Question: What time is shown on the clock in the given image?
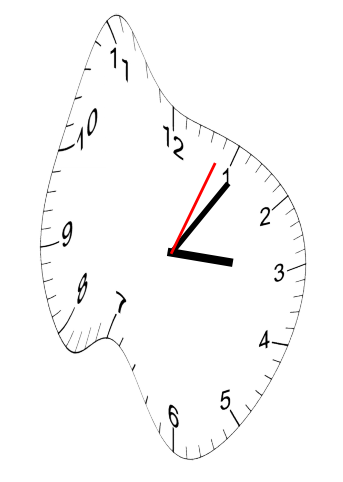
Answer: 03:06:04